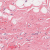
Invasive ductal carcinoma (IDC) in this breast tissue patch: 0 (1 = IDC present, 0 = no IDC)